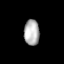
Tissue: lung
Cell type: Smooth muscle cells
Senescence score: 0.5835
Nuclear area (px): 388
Mean DAPI intensity: 176.869